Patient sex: F
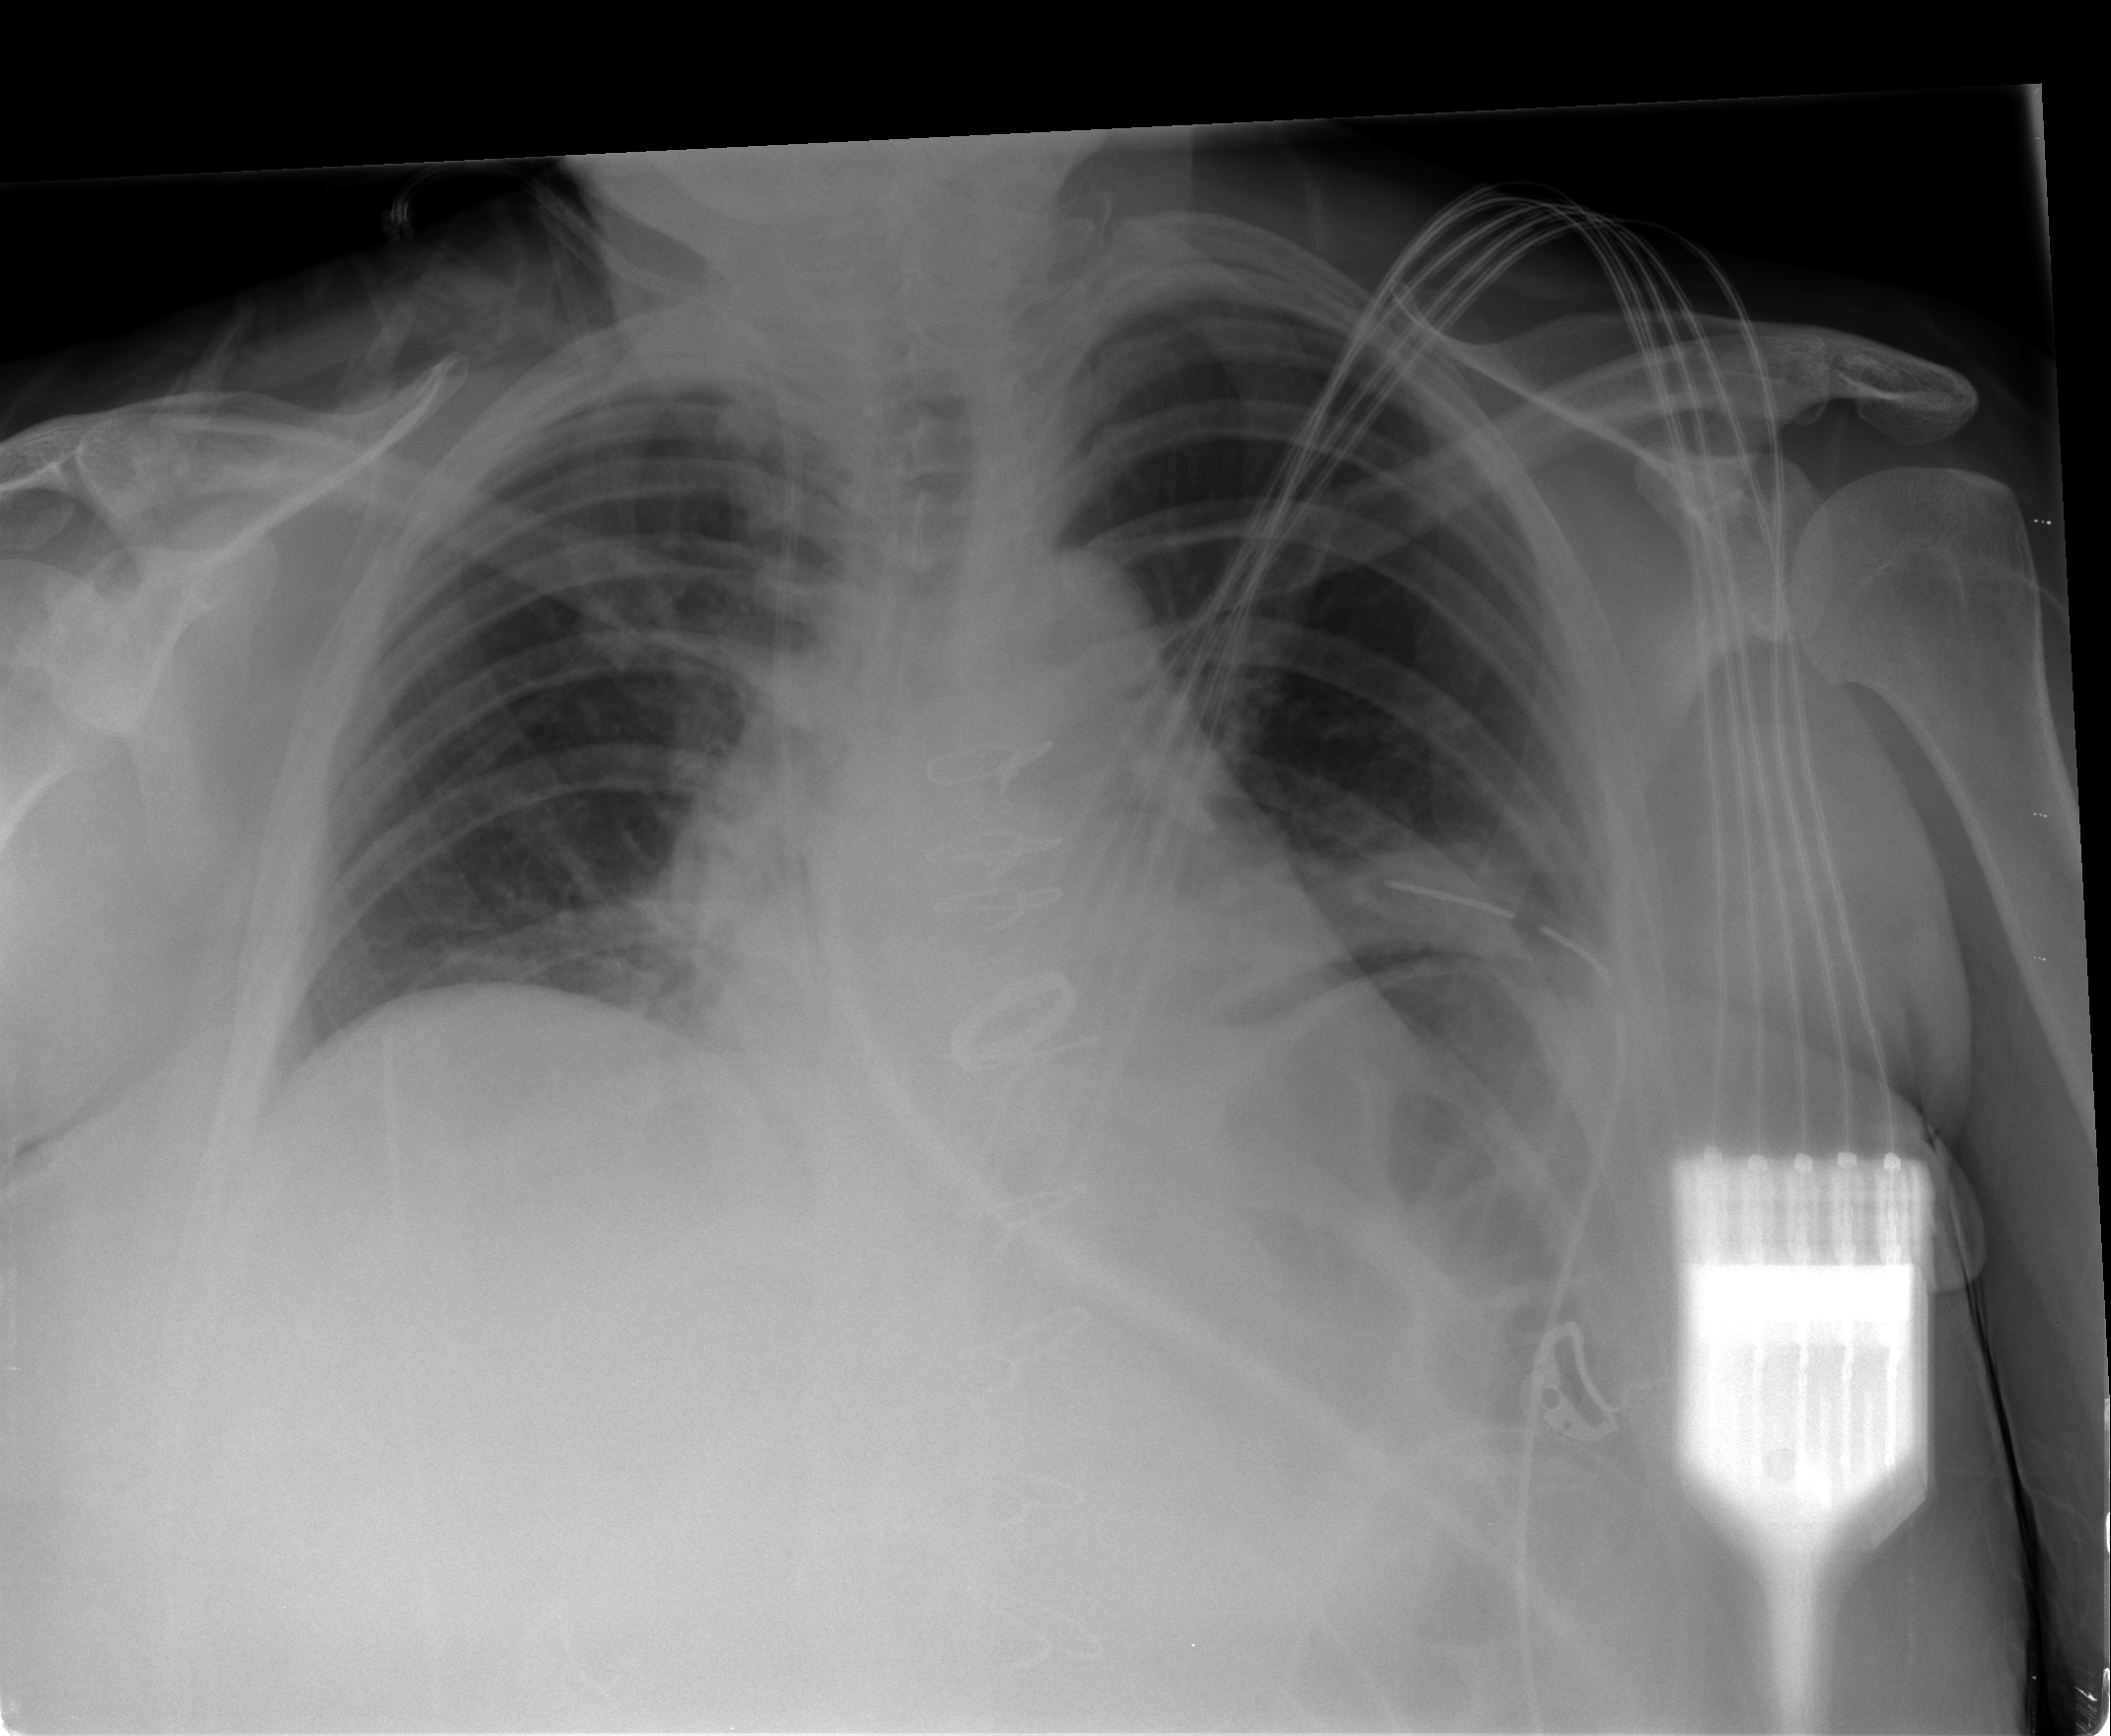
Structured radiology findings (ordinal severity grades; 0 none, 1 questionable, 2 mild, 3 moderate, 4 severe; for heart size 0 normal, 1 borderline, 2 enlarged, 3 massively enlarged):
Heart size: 0
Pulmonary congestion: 2
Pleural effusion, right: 0
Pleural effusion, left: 2
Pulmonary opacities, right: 0
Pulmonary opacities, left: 0
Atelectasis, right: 2
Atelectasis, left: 2